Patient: sex M, age 51
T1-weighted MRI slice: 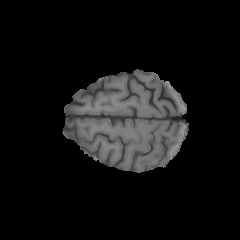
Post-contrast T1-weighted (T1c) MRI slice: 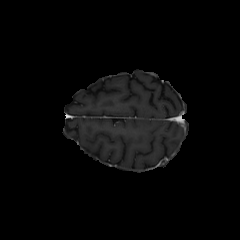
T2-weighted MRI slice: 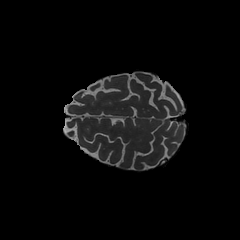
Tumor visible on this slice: no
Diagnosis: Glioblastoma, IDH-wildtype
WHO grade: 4